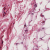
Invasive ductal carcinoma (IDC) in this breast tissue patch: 0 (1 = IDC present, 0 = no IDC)